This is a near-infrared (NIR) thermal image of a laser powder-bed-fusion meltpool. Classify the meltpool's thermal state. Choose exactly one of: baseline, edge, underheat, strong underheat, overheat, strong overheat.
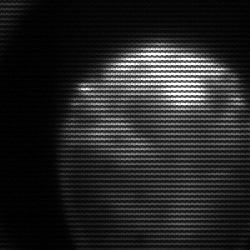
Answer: edge